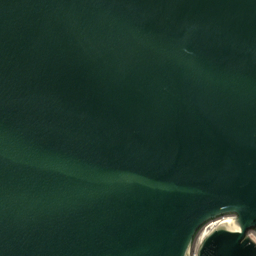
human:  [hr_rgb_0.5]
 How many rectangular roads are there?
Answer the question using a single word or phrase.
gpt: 0

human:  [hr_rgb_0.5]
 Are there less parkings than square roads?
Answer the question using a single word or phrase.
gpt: no

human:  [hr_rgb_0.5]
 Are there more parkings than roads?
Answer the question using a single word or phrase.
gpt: no

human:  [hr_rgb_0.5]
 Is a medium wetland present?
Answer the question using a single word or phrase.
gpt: no

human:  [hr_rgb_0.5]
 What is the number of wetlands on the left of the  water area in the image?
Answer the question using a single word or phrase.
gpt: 4

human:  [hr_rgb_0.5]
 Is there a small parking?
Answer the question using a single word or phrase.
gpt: no

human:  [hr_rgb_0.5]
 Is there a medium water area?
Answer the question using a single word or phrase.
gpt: no

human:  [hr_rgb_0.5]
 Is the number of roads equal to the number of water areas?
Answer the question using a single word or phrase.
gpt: no

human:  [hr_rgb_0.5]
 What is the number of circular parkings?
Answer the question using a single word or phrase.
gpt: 0

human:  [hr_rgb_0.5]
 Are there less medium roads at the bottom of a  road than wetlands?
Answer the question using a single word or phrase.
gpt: yes

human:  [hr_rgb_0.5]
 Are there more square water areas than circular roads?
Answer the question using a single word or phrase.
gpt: no

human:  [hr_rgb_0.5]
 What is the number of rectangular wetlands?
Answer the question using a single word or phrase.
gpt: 0

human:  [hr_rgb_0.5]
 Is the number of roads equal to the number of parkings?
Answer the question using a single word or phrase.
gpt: no

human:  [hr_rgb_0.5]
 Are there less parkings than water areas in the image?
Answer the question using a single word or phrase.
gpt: no

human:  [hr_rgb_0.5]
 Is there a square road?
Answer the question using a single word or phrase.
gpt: no

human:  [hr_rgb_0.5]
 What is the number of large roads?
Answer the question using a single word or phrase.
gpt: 0

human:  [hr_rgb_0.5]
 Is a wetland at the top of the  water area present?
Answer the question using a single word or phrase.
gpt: no

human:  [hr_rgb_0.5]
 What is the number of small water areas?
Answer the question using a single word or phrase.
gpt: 0

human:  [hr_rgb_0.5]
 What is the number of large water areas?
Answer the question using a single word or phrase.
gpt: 1

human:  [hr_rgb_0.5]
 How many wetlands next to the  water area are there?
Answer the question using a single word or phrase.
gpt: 3

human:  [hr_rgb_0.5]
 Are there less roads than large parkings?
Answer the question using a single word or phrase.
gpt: no

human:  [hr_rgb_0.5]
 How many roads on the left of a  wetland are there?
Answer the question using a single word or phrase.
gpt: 4

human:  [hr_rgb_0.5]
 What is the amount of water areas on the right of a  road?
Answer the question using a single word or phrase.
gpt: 1

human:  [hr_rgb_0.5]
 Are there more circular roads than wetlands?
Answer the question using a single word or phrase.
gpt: no

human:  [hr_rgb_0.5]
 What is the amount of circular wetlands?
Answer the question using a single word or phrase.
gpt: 0

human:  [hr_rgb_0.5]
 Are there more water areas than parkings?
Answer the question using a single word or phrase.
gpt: no

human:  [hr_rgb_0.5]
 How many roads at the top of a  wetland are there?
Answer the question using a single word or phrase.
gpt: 6

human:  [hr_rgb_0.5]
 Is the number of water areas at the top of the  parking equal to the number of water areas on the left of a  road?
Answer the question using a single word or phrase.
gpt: no

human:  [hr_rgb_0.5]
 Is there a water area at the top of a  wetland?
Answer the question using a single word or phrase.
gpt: yes

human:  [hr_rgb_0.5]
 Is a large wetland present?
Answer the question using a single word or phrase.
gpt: yes

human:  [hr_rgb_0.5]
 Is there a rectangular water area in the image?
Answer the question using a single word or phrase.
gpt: no

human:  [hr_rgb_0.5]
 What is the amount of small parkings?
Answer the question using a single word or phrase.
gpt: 0

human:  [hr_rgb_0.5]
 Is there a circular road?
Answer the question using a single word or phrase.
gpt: no

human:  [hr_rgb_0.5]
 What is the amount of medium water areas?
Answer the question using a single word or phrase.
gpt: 0

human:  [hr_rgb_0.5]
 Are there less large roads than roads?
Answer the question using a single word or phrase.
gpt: yes

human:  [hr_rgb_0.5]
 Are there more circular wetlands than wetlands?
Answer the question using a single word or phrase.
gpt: no